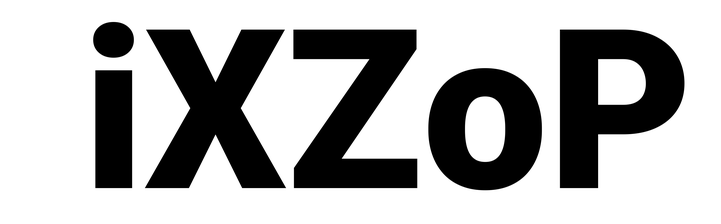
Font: Roboto_Black